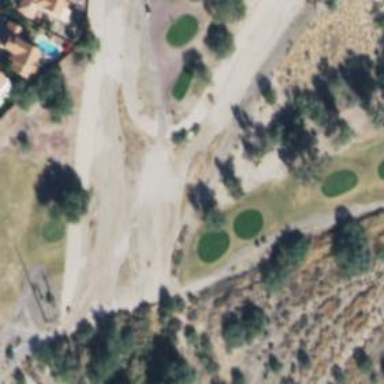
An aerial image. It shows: Golf tee.